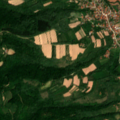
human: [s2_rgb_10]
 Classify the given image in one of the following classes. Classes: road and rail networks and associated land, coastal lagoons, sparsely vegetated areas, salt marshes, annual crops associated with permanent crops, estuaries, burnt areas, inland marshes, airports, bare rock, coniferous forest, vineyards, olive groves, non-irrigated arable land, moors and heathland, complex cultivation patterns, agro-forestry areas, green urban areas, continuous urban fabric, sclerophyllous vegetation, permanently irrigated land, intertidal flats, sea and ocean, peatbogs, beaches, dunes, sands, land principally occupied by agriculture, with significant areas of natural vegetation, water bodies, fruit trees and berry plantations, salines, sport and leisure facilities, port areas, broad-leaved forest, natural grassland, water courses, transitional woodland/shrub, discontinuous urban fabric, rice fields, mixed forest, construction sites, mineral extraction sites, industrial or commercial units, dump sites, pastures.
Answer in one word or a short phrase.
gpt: complex cultivation patterns, land principally occupied by agriculture, with significant areas of natural vegetation, broad-leaved forest